Field crop: maize
Growth stage: 1
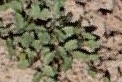
Species: convolvulus